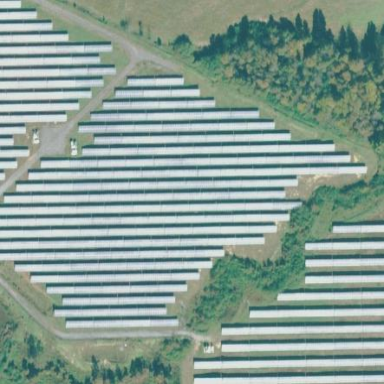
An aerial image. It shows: Solar photovoltaic power plant surrounded by fence.